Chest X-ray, AP view. Patient: 72 years old, sex M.
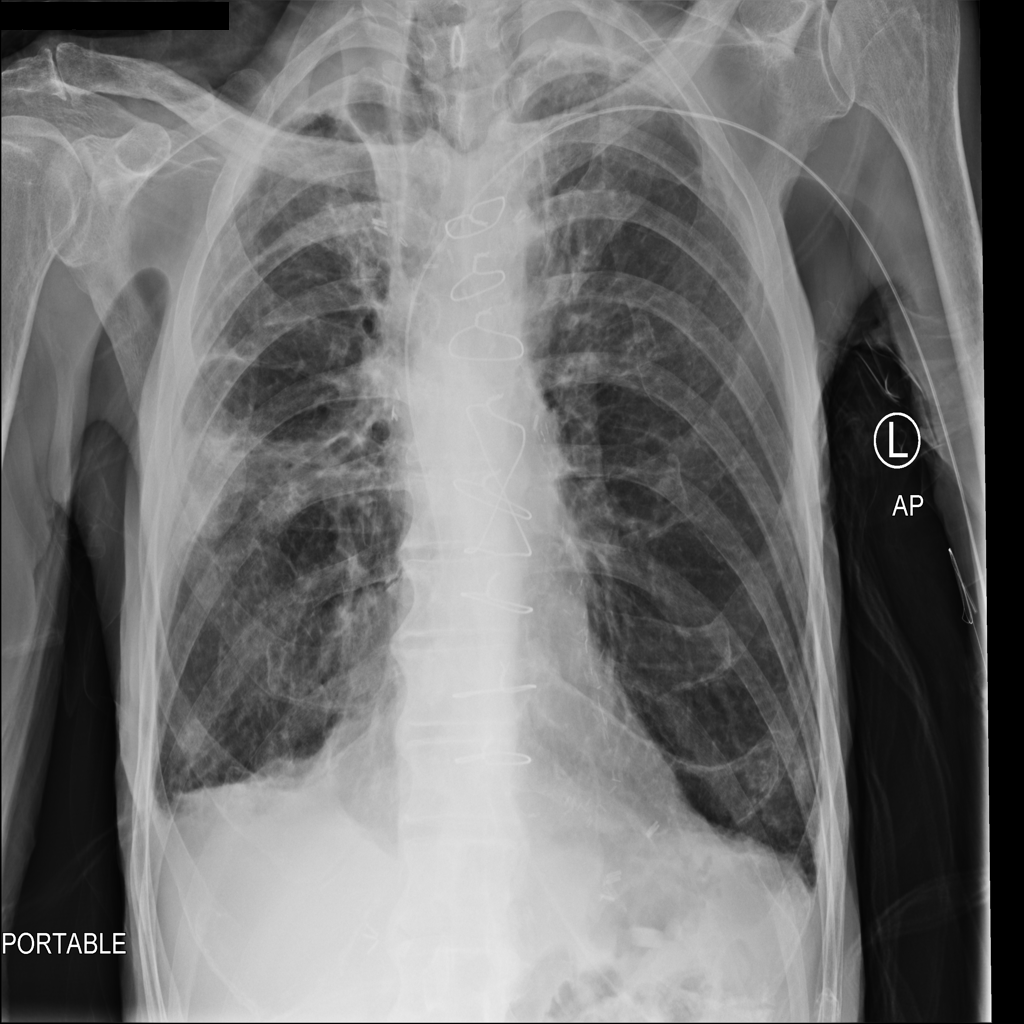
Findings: Atelectasis, Consolidation, Effusion, Mass, Pleural_Thickening